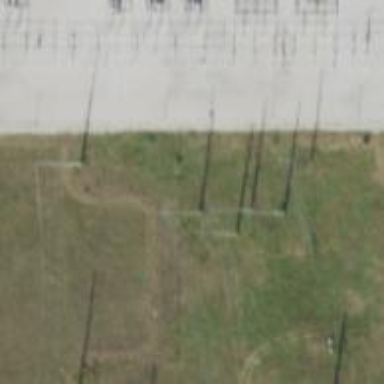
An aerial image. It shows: Power pole.